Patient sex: M
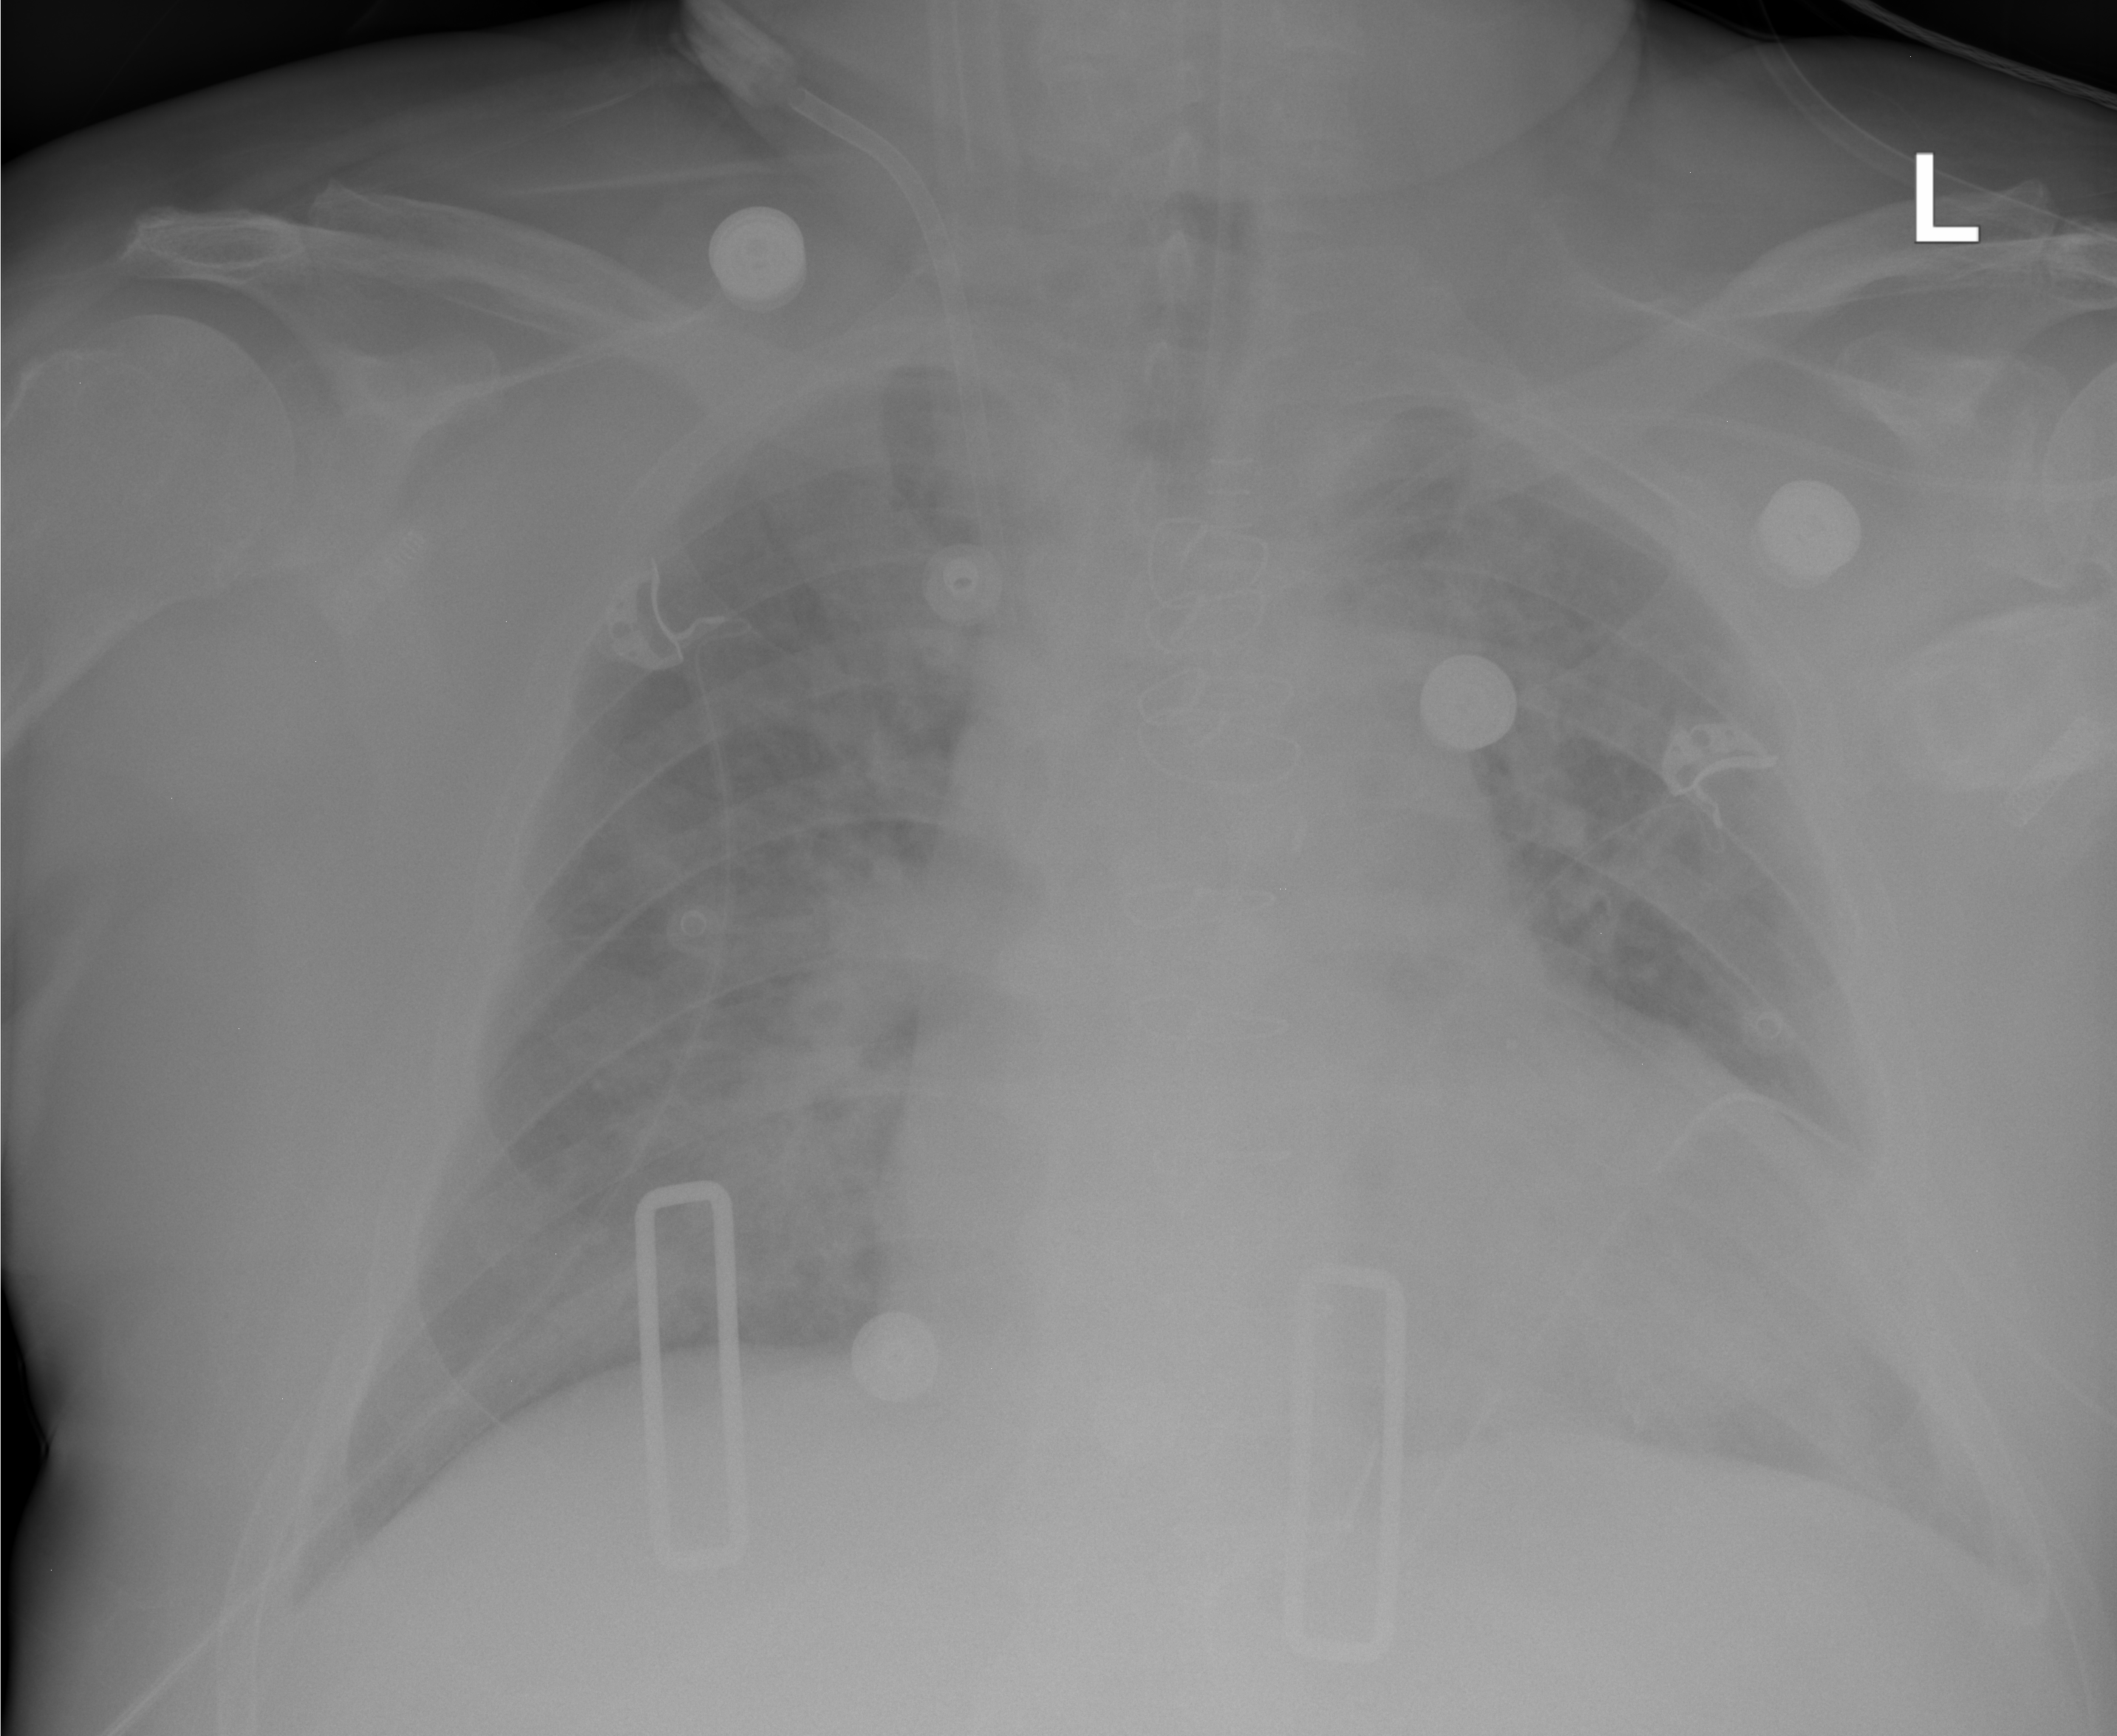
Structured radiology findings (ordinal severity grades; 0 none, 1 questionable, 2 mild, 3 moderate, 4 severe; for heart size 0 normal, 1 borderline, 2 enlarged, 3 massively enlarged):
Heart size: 2
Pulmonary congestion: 3
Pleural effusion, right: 0
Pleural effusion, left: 2
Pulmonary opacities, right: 2
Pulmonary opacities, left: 0
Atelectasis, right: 2
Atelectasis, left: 0